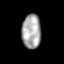
Tissue: skin
Cell type: Others
Senescence score: 0.7335
Nuclear area (px): 643
Mean DAPI intensity: 167.459